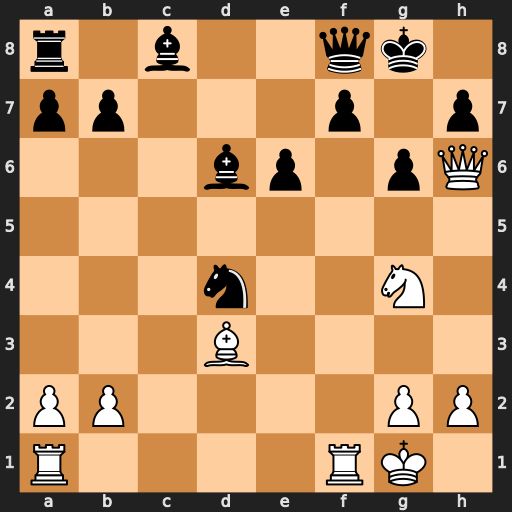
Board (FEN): r1b2qk1/pp3p1p/3bp1pQ/8/3n2N1/3B4/PP4PP/R4RK1
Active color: w
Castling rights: -
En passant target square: -
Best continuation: Nf6+ Kh8 Qxh7#